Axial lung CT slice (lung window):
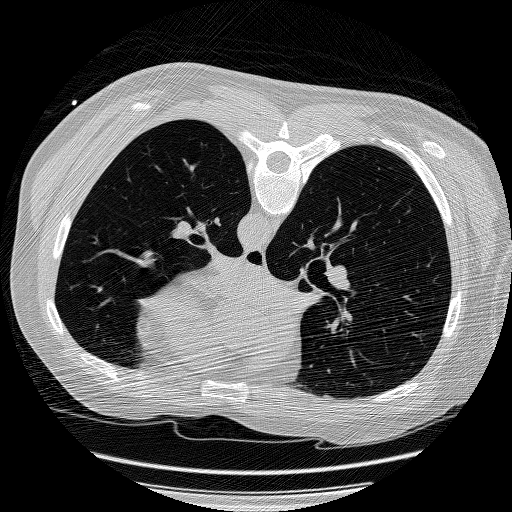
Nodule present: no